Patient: sex M, age 31
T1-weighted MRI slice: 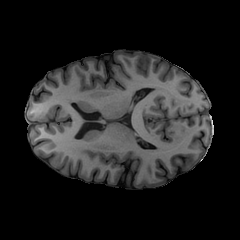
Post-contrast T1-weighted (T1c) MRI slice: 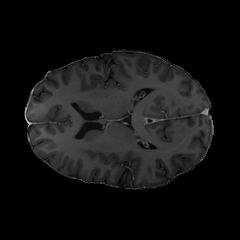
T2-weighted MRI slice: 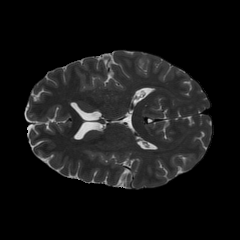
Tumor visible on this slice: no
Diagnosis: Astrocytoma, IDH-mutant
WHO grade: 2